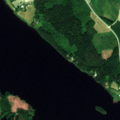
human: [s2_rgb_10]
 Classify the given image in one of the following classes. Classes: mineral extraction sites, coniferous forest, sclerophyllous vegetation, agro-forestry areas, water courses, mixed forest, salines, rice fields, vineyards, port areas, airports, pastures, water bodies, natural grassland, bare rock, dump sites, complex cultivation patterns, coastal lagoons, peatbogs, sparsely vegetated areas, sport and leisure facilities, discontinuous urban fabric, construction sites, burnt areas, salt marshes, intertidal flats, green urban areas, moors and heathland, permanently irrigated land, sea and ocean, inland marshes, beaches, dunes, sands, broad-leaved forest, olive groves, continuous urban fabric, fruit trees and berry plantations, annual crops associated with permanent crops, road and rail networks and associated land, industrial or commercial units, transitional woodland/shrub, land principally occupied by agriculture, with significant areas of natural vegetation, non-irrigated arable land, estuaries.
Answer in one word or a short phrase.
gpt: non-irrigated arable land, land principally occupied by agriculture, with significant areas of natural vegetation, coniferous forest, mixed forest, water bodies